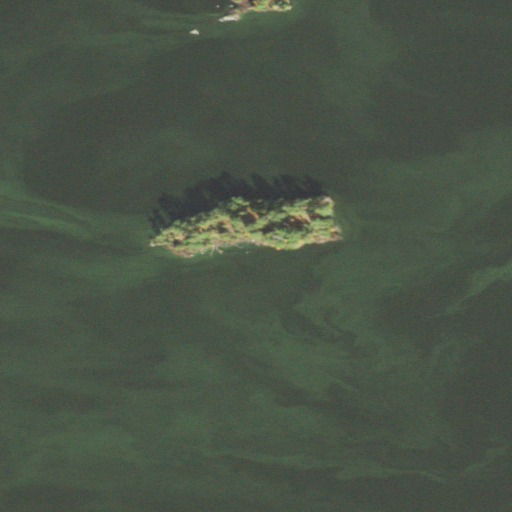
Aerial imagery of island in Minnesota named Shipman Island containing open water, herbaceous wetlands, and grassland